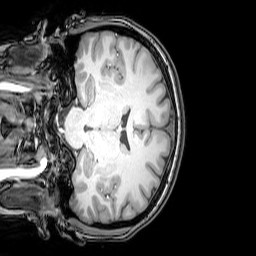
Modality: T1w
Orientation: coronal
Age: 25
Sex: female
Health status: healthy
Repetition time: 0.081 s
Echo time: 0.037 s